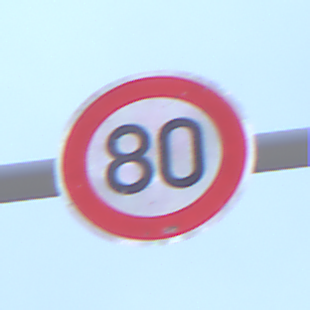
Verkehrszeichen: Geschwindigkeit80
Umgebung: Outdoor, Nature
Tageszeit: Midday
Wetter: PartlyCloudy
Licht: Natural
Jahreszeit: NotSpecified
Kontrast: HighContrast